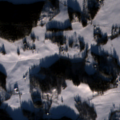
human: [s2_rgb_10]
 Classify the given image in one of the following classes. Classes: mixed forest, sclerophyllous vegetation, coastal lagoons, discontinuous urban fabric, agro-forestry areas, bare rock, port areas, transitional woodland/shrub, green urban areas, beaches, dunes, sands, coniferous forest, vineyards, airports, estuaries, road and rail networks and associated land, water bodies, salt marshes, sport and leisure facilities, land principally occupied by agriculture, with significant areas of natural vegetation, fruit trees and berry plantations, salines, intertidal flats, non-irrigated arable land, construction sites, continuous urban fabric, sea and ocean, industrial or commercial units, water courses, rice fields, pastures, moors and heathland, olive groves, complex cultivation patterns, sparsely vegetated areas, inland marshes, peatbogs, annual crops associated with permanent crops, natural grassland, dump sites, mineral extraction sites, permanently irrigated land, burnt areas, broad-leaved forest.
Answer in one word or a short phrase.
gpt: non-irrigated arable land, land principally occupied by agriculture, with significant areas of natural vegetation, coniferous forest, mixed forest, water bodies